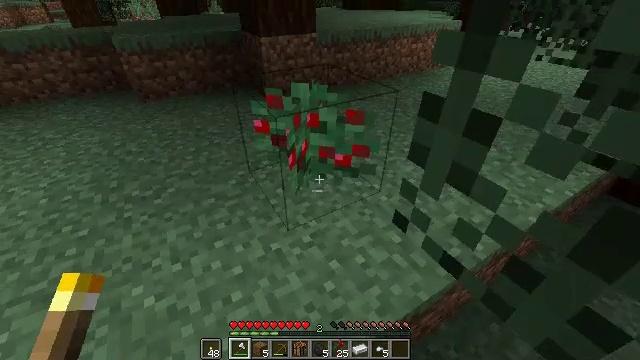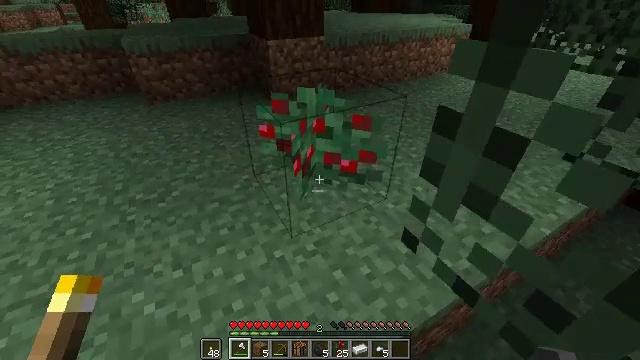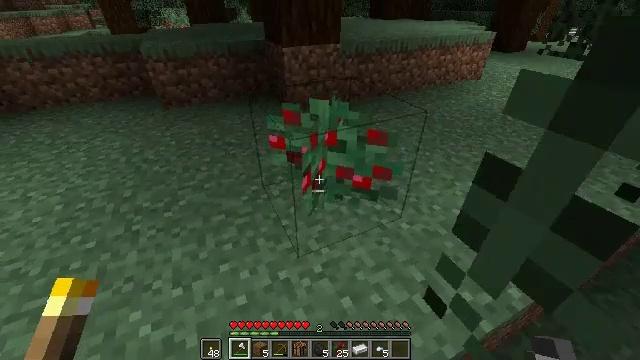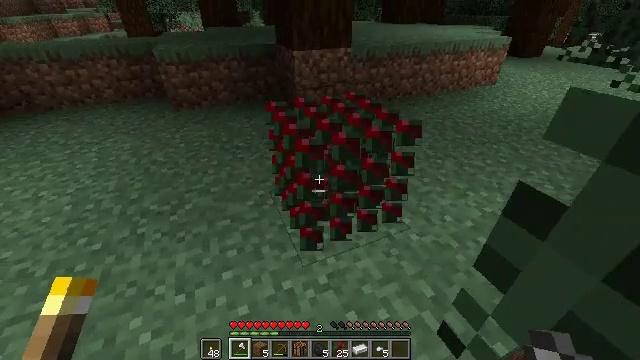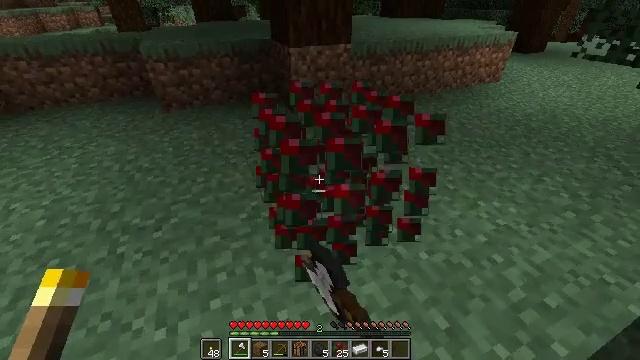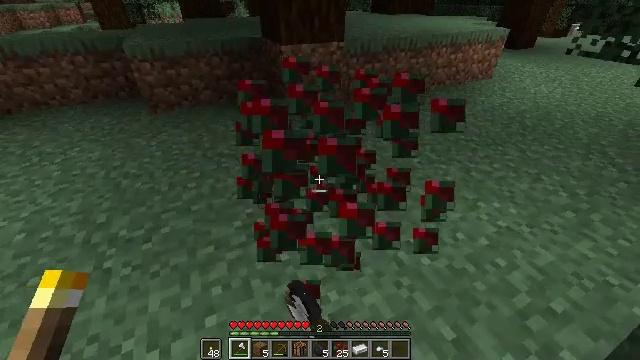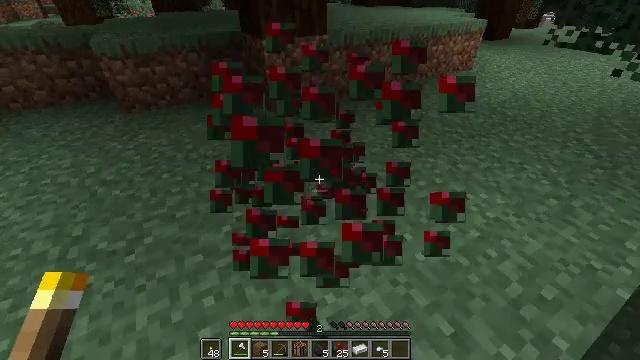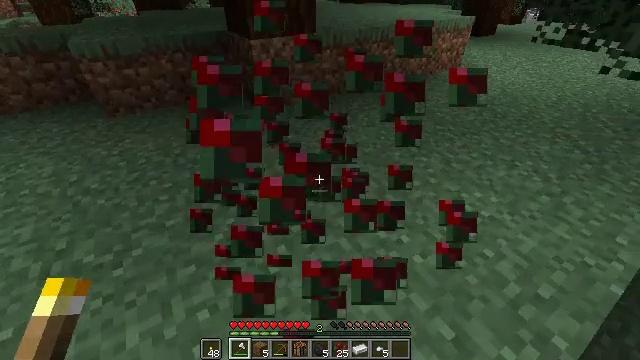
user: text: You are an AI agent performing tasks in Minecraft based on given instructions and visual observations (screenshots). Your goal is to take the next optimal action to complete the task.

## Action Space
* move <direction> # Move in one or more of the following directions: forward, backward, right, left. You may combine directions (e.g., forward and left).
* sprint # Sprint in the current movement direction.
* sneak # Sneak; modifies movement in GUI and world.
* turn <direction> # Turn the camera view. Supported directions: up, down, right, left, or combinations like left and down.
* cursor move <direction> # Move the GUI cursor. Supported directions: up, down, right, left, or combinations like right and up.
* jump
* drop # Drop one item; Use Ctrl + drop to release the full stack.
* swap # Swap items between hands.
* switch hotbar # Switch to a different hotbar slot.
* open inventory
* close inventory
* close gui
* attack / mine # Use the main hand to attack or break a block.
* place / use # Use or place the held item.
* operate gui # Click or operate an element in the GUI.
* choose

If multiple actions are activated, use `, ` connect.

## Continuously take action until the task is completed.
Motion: motion action
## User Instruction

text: Harvest sweet berries by mining the bush.
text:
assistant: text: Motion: move forward, turn left
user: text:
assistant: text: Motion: move forward, turn left
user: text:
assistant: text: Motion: move forward, turn left, attack / mine
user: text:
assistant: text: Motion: move forward, attack / mine
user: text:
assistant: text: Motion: turn right, attack / mine
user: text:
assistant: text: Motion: turn right and down
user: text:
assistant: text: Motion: move forward, turn right
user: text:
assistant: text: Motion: no_op